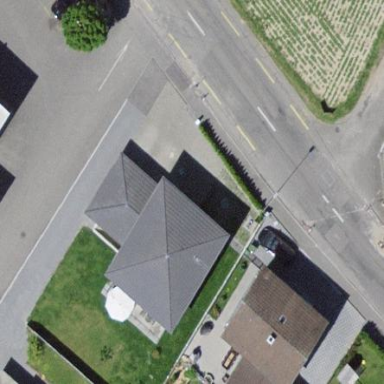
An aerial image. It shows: House with pyramidal roof shape.